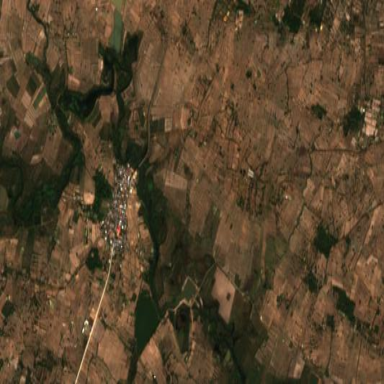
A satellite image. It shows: Farmland with rice crops producing rice.